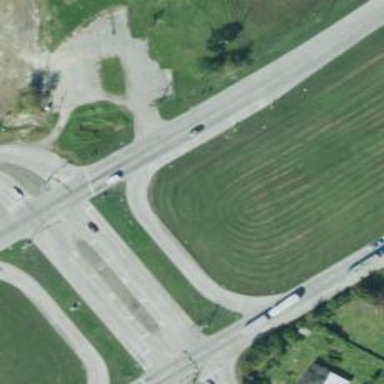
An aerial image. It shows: Primary link highway.